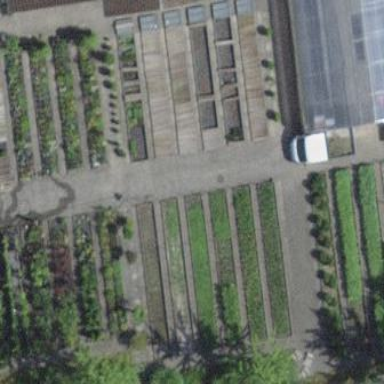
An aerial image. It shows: Plant nursery.